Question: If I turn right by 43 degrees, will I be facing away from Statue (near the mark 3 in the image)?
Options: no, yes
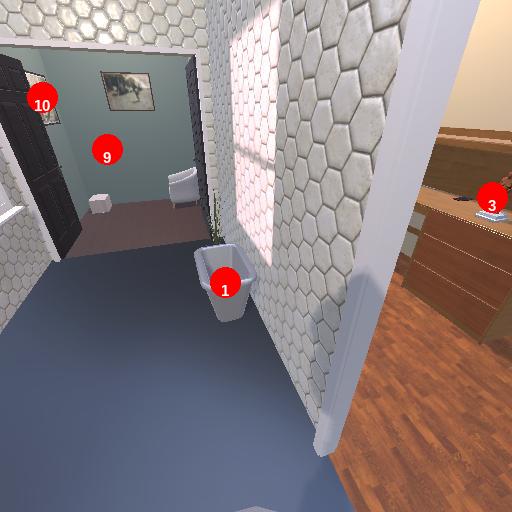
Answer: no